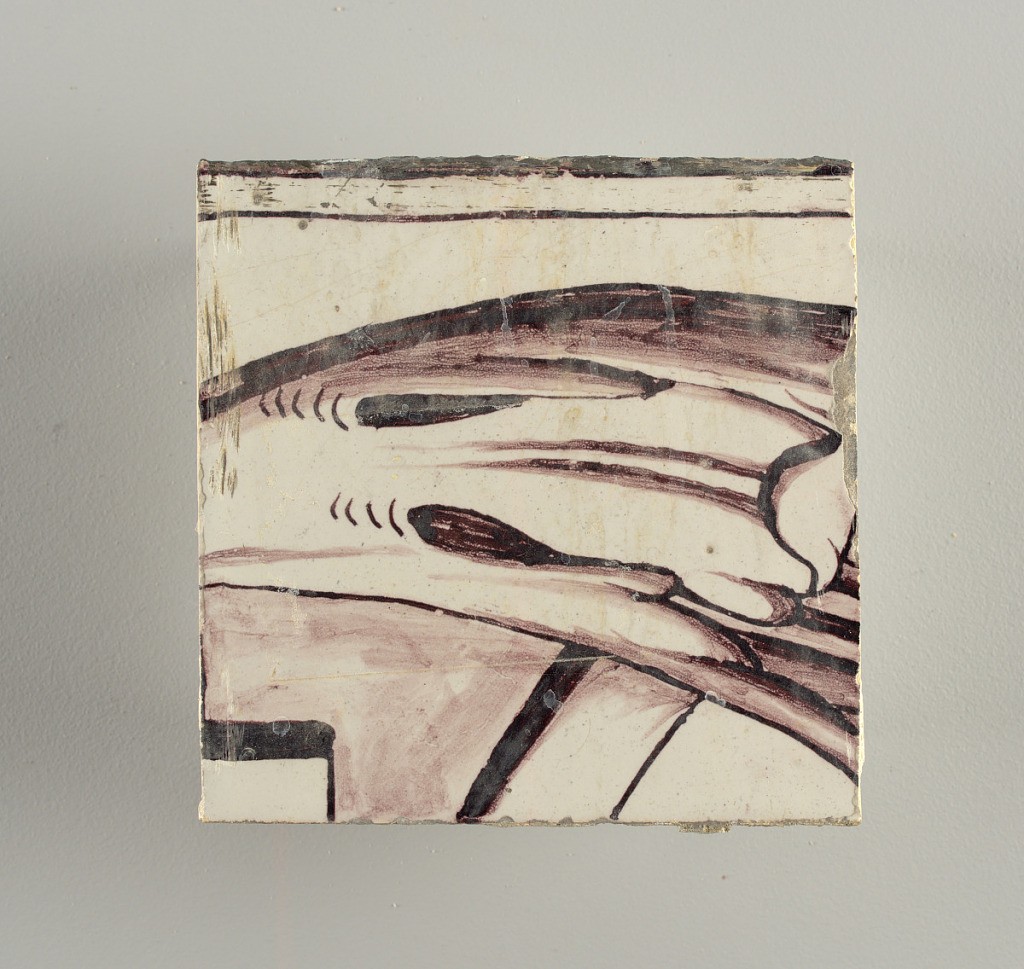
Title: Wall facing
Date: ca. 1725
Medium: tin-glazed earthenware, underglaze
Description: Running design for a frieze or a dado, composed of scrolls of foliage and strapwork, and four repeating motifs--a seated woman in a small upright oval medallion, a putto seated on a rocailled base, and strapwork in axial pattern.  The various panels, A to F, show various repeats of the same design, all being five tiles high and a varying number of tiles wide.